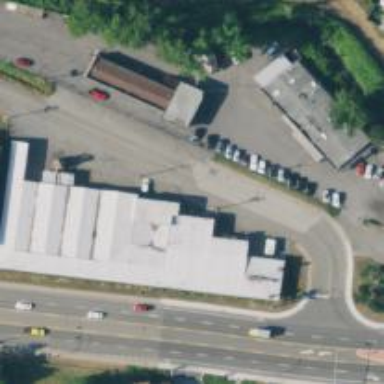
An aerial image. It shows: Retail building.